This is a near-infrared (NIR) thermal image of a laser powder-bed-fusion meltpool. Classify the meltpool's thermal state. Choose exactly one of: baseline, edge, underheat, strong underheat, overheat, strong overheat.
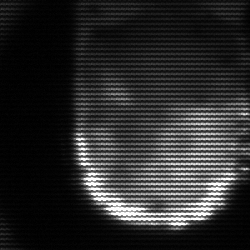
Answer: baseline